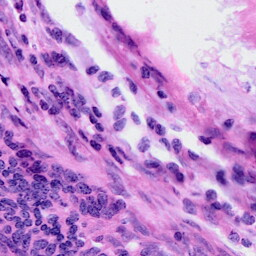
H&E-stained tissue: Cervix